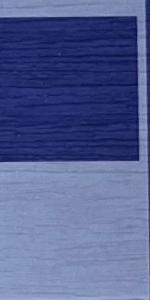
Label: Empty